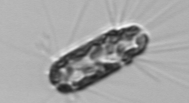
Label: Corethron_hystrix